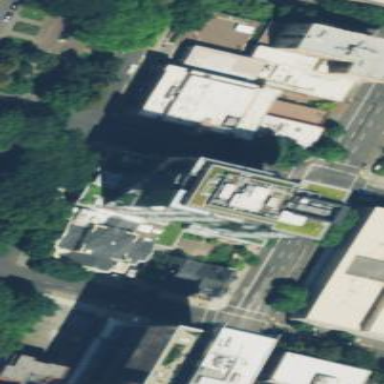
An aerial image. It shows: Part of building is shown in the image.